Current action and preconditions to check: trajectory_clear

Your task: For each precondition in the list above, predict whether it will hold at this action.

Consider the current scene as observed from the mobile robot's camera, and analyze the predicted future states of all dynamic agents (e.g., people, animals, vehicles, or any moving entities) within the NEXT SECOND.

IMPORTANT: Only answer "very likely" if you are absolutely certain—based on strong, clear evidence—that a dynamic agent will violate the precondition in the predicted future state. Do NOT answer "very likely" for unlikely, ambiguous, or low-probability risks.

Ask yourself for each precondition: Is there a high probability, with clear and convincing evidence, that the predicted future states of any dynamic agent will interfere with the predicted future state of the currently executing action within the NEXT SECOND, causing that precondition to fail?

Assess the risk level based on these predictions. Use "likely" or "very likely" if motions create a clear risk of interference.

Use "neutral" or "improbable" if agents are nearby but their predicted paths are clearly diverging or non-conflicting.

Failure Risk Categories: "very improbable", "improbable", "neutral", "likely", "very likely"

Answer Format: Output ONLY the probability_of_failure value from these categories: "very improbable", "improbable", "neutral", "likely", "very likely"

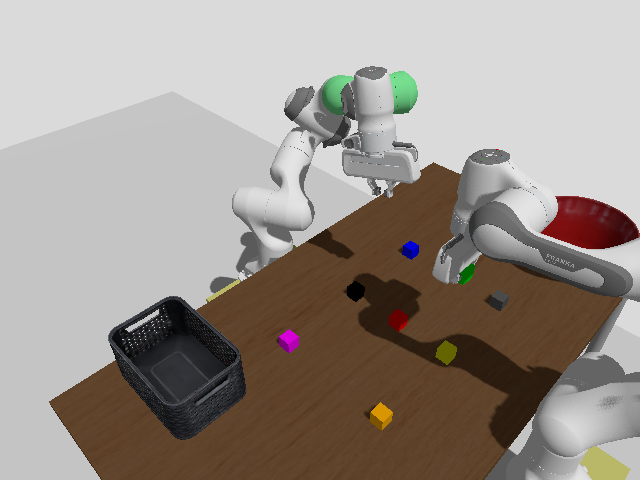

Answer: very improbable